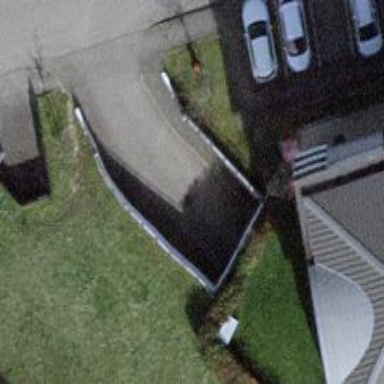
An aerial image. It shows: Paved parking entrance.